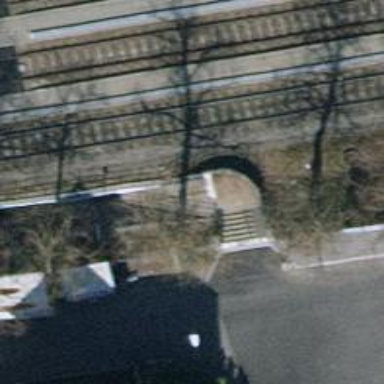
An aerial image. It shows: Steps with paving stones. There is ramp available as well.